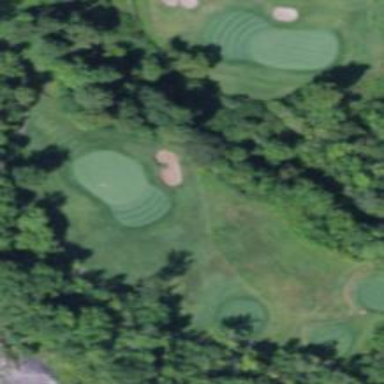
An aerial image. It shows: Golf hole.